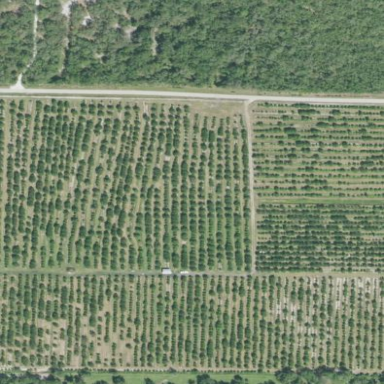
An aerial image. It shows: Orchard.